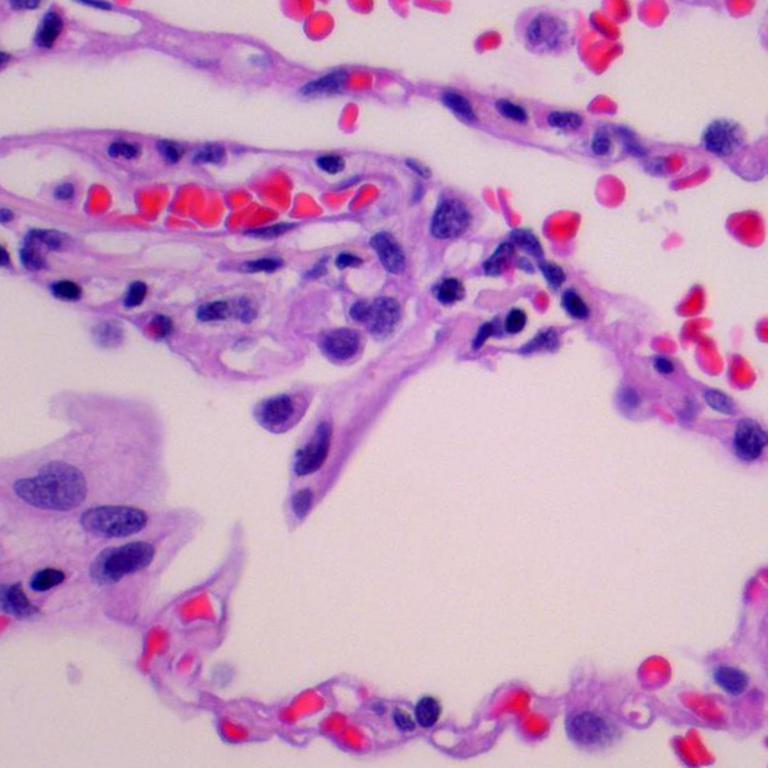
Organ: lung
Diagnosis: benign